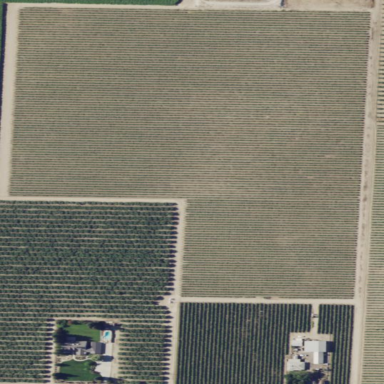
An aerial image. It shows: Beautiful vineyard in the countryside.